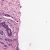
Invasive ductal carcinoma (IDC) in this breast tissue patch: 1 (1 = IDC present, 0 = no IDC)